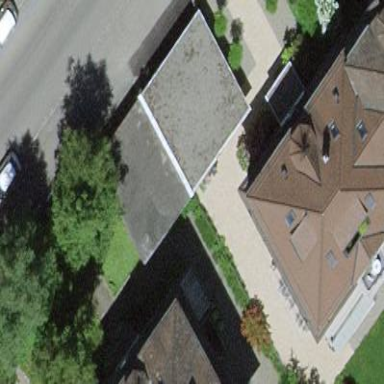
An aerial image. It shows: Group of garages.